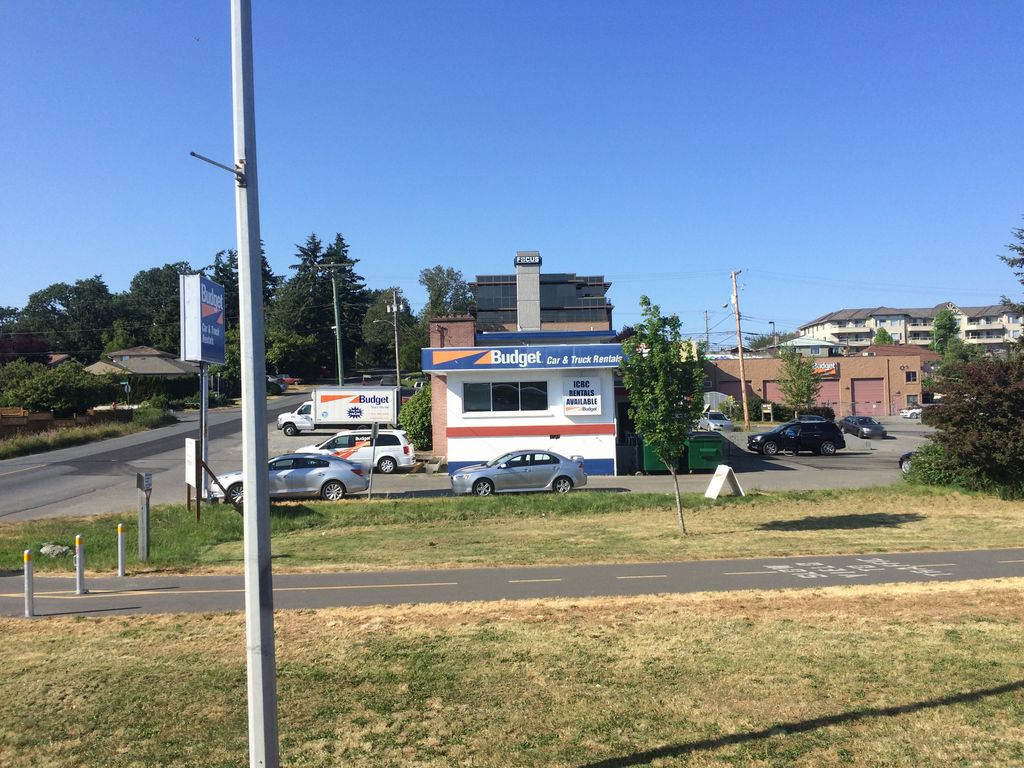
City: victoria